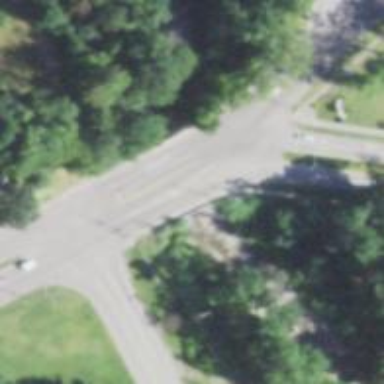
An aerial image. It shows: Primary highway with asphalt surface. There is sidewalk on the left side.